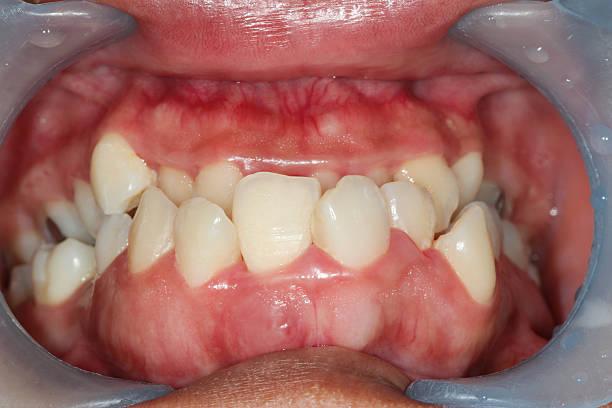
Condition: Gingivitis